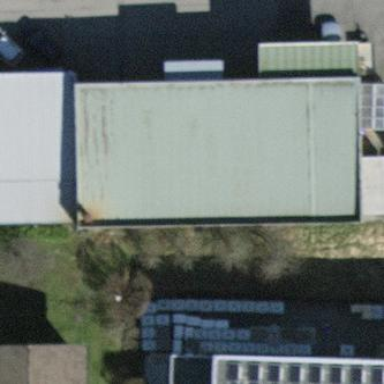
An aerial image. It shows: Industrial building.